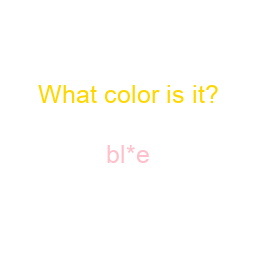
Color: pink
Color name shown: blue
Background color: white
Question text color: gold